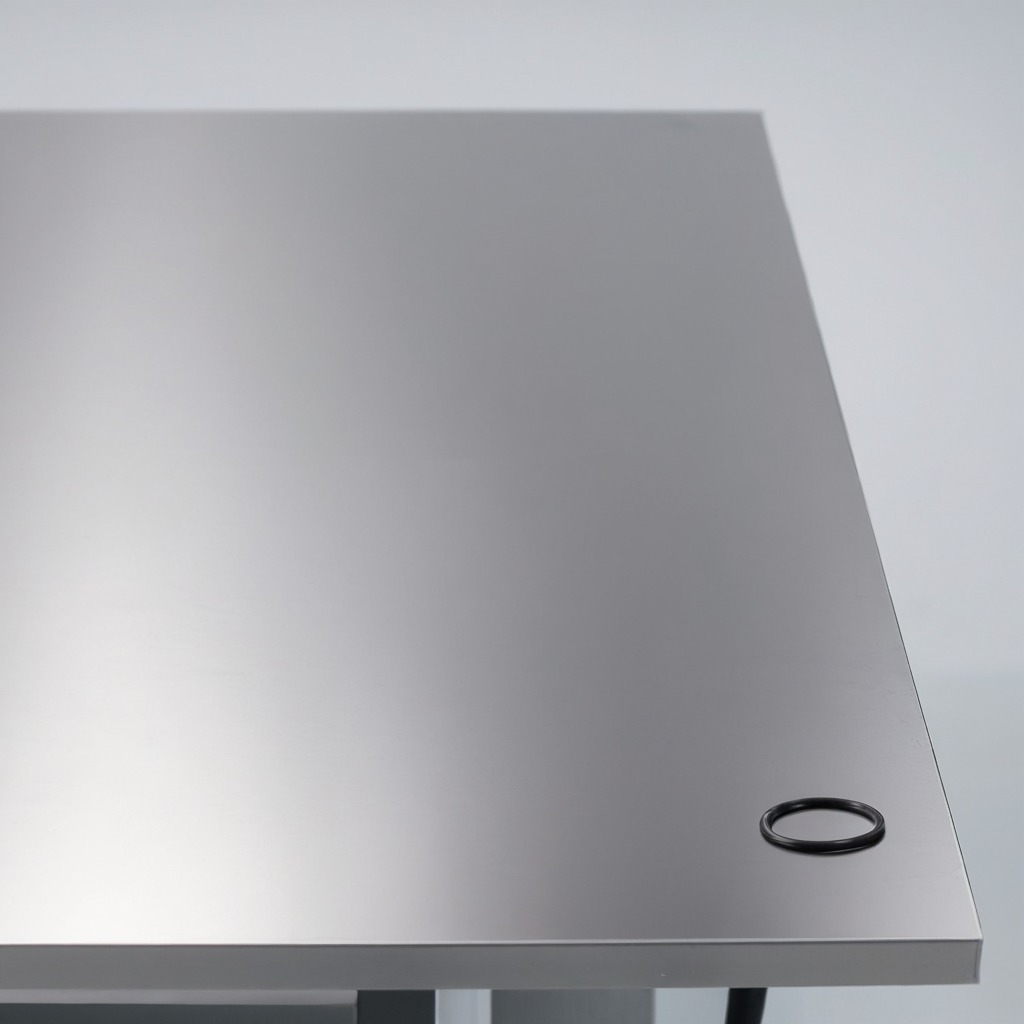
A rubber O-ring is lying on the stainless steel table.